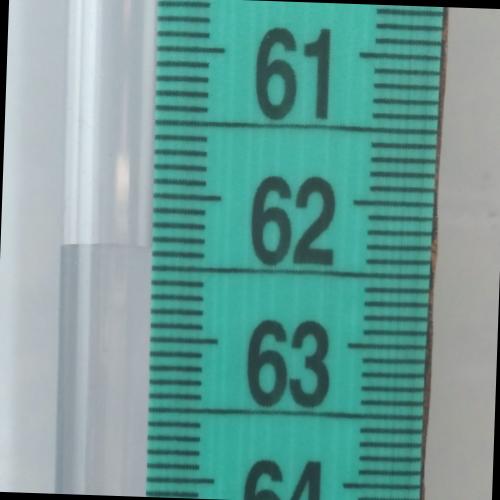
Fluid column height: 62.4 cm